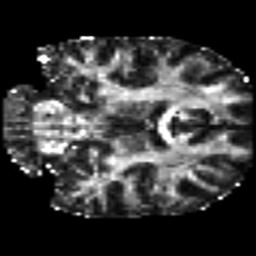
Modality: FA
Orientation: coronal
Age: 30
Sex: female
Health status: ill
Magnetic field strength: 3 T
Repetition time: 8.4 s
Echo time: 0.0926 s